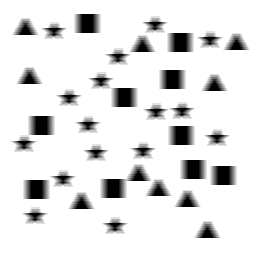
Squares: 10
Triangles: 10
Stars: 16
Total shapes: 36